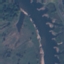
Land use / land cover: River